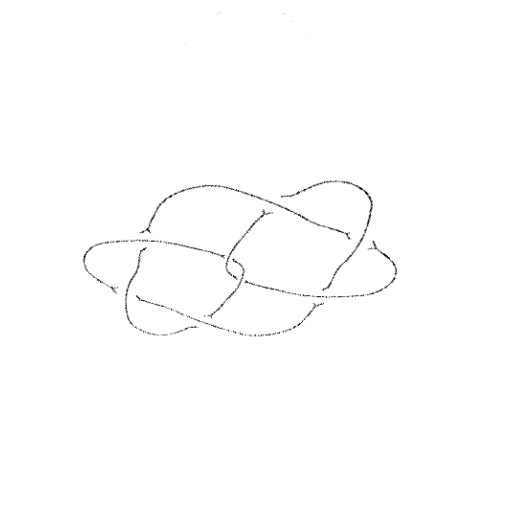
Crossing number: 8